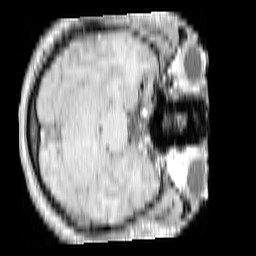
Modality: T1w
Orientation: axial
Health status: ill
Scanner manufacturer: philips
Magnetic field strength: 3 T
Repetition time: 0.3787 s
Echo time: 0.002908 s